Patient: sex M, age 46
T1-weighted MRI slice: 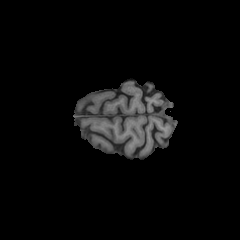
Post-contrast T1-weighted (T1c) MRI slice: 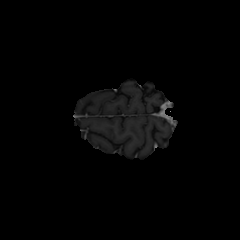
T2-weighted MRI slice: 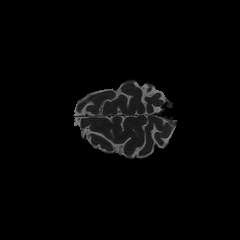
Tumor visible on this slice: no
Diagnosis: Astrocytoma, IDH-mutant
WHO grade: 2